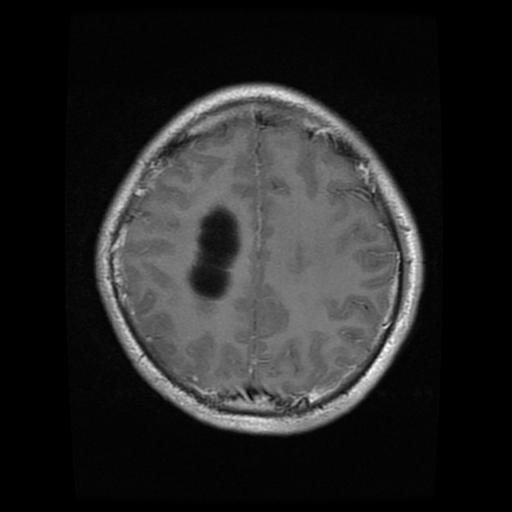
Label: glioma